Question: How to make such a layout that will make a transition as in  when screen becomes smaller. Is there a solution in bootstrap, flex box, angular material or in any way in primitive css?
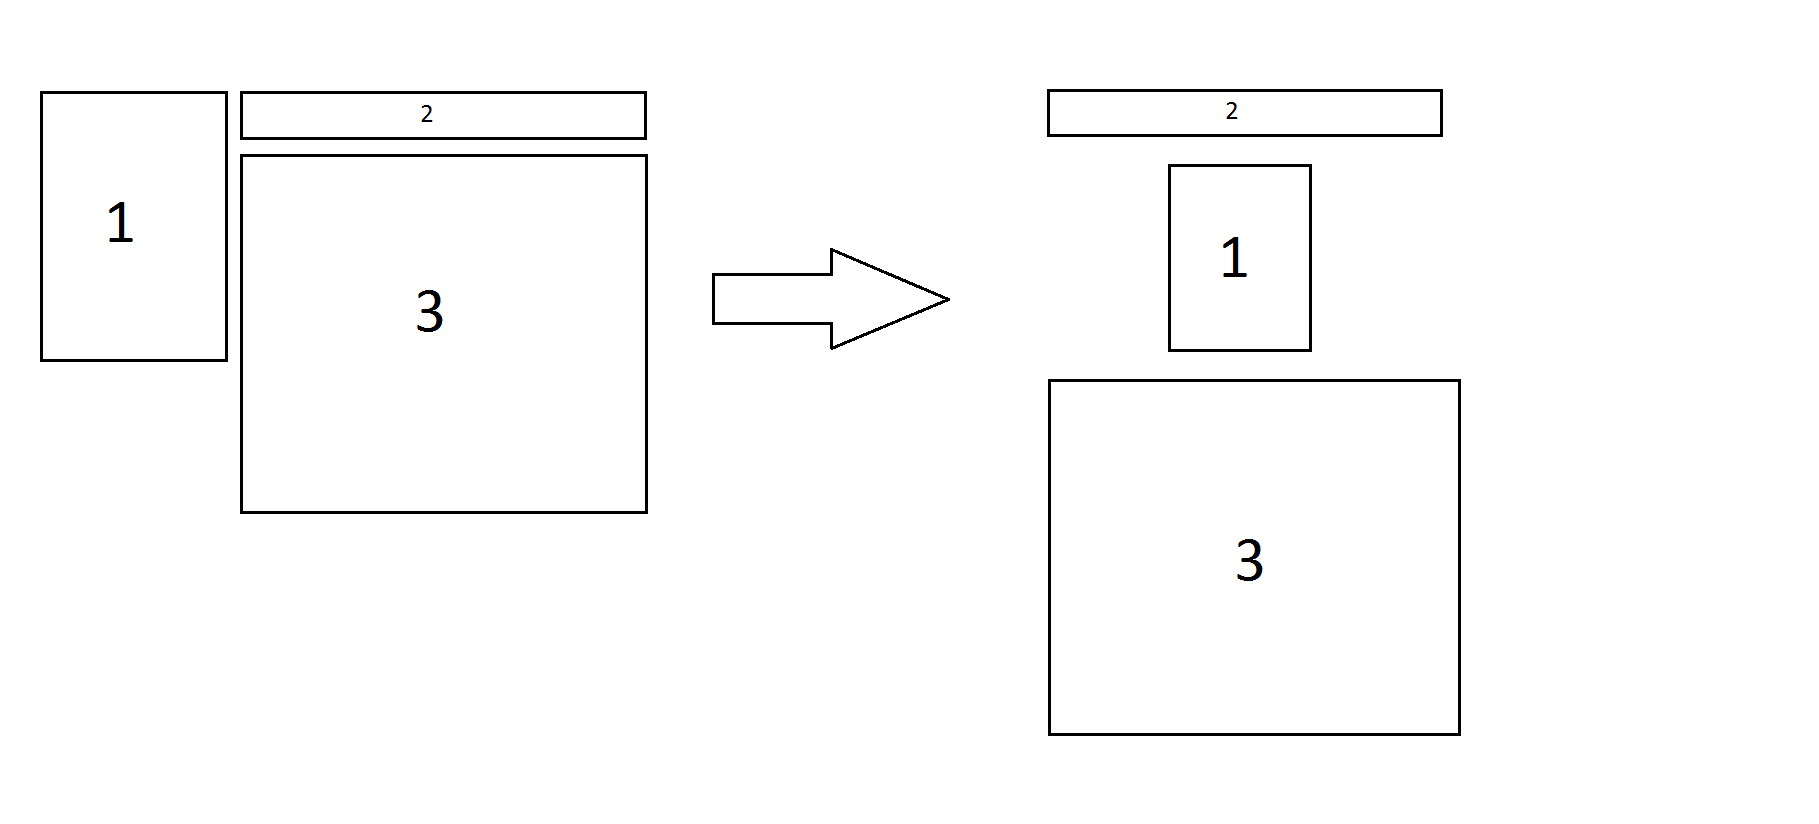
Answer: Here's an attempt at what I you want with Angular Material - <URL>
The only way I could think of placing "1" between "2" and "3" for a smaller screen was to create a directive for "1" which is turned on and off depending on screen size.
Markup
'''
<div ng-controller="AppCtrl" ng-cloak="" ng-app="MyApp">
<div layout="row">
<div flex="30" hide-xs layout="column">
<one class="aDiv"></one>
</div>
<div layout="column" flex>
<div class="aDiv" style="background:pink; height:50px">2</div>
<div class="aDiv" hide-gt-xs show-xs layout="row" layout-align="center">
<one flex="50"></one>
</div>
<div class="aDiv" style="background:orange; height:700px">3</div>
</div>
</div>
</div>
'''
CSS
'''
.aDiv {
margin: 10px
}
'''
JS
angular.module('MyApp',['ngMaterial', 'ngMessages'])
'''
.controller('AppCtrl', function() {
})
.directive("one", function () {
return {
template: '<div style="background:yellow; height:500px">1</div>'
}
});
'''